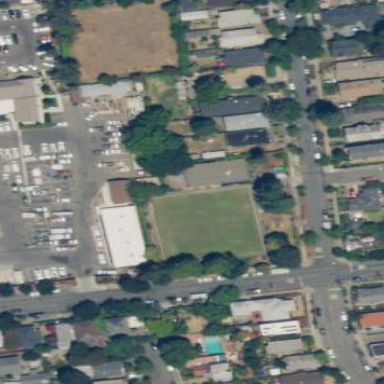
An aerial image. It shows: Sports centre specializing in lawn bowling.